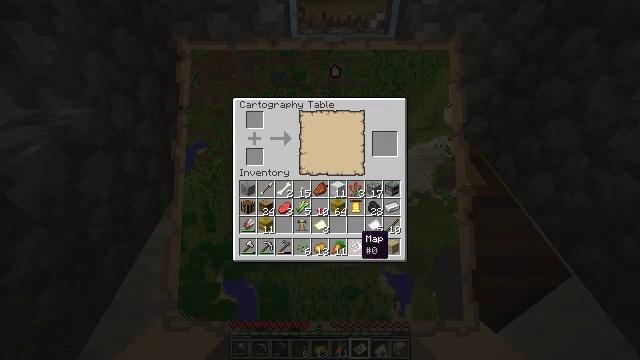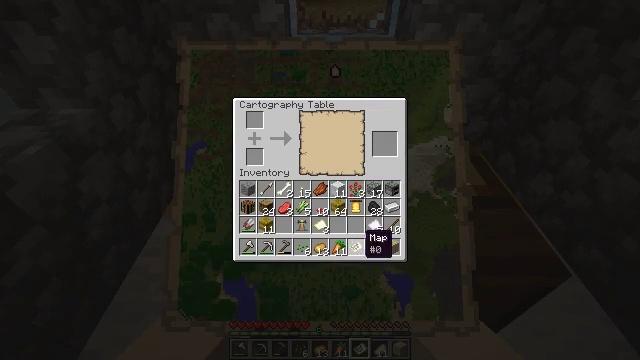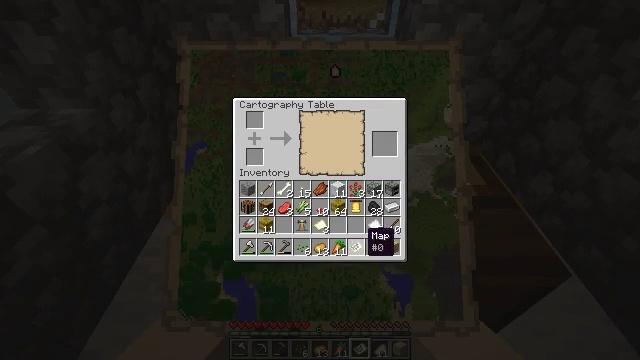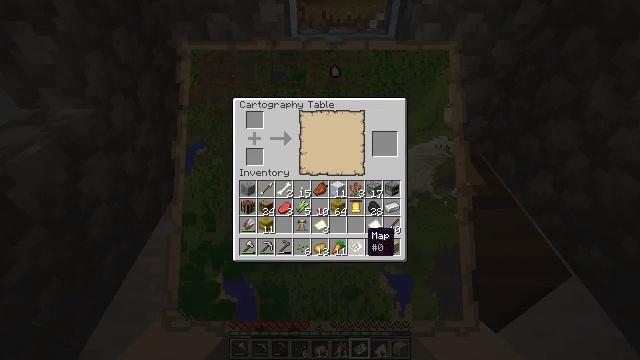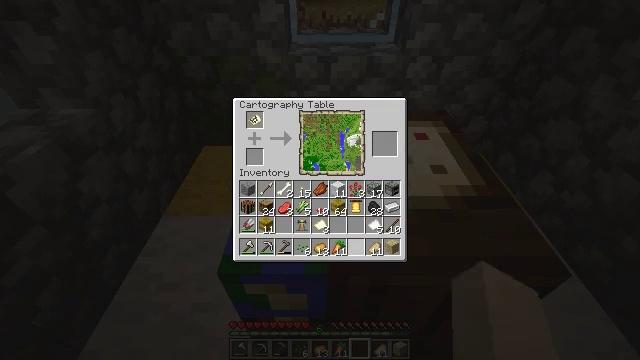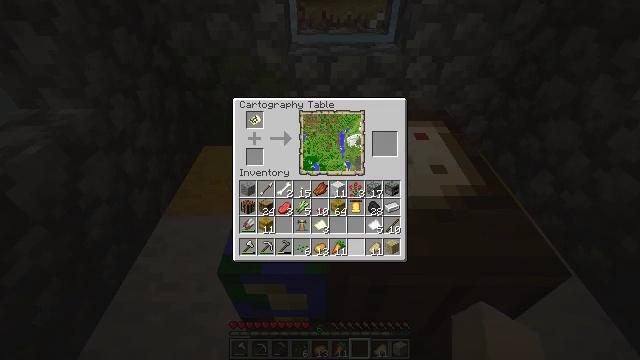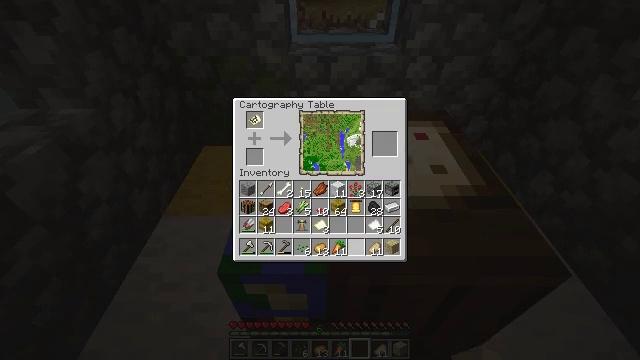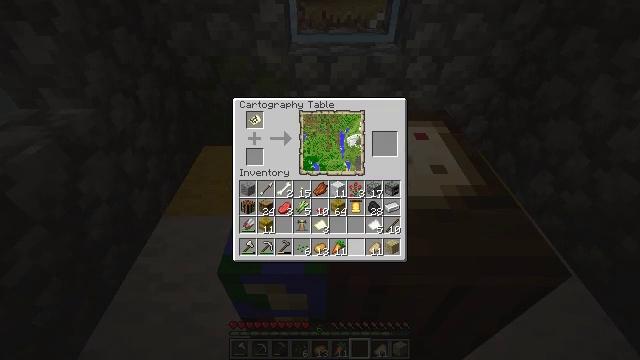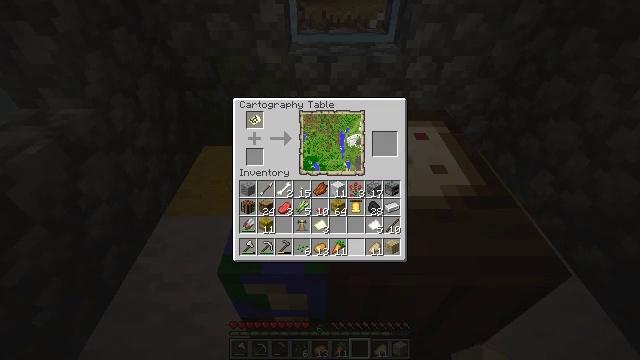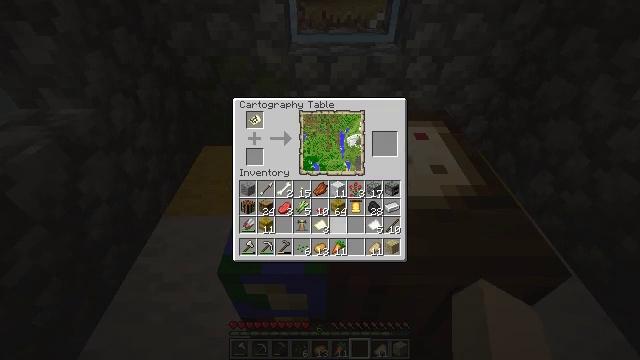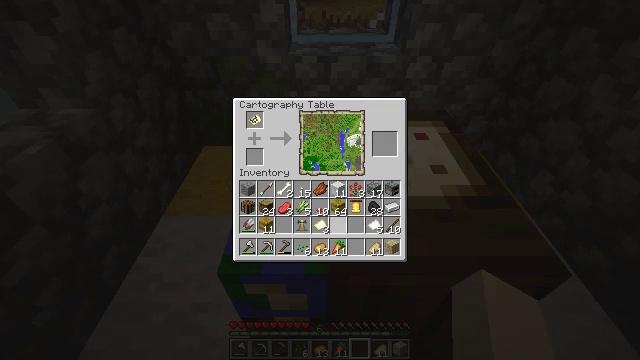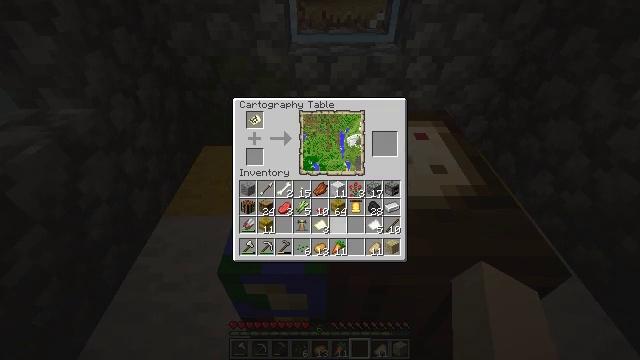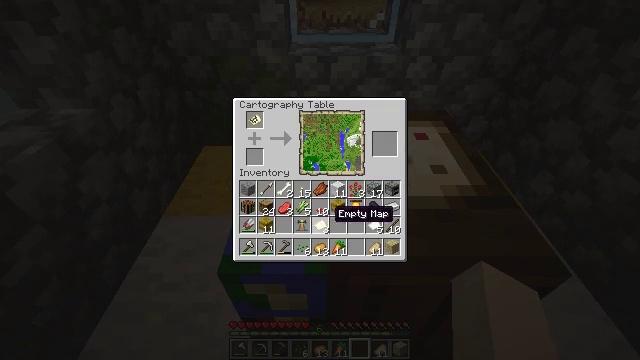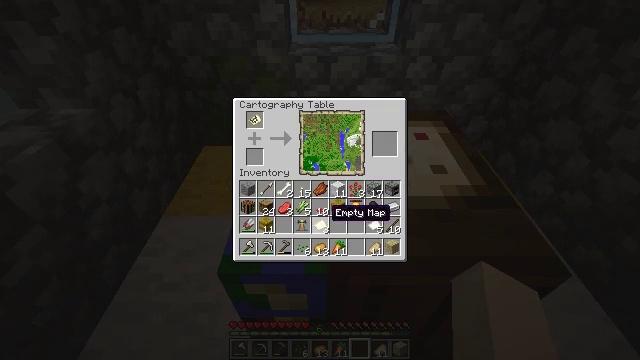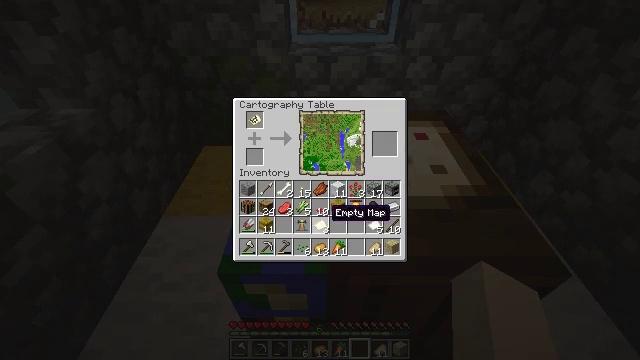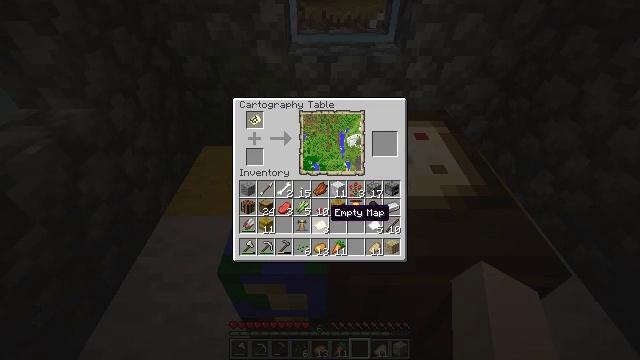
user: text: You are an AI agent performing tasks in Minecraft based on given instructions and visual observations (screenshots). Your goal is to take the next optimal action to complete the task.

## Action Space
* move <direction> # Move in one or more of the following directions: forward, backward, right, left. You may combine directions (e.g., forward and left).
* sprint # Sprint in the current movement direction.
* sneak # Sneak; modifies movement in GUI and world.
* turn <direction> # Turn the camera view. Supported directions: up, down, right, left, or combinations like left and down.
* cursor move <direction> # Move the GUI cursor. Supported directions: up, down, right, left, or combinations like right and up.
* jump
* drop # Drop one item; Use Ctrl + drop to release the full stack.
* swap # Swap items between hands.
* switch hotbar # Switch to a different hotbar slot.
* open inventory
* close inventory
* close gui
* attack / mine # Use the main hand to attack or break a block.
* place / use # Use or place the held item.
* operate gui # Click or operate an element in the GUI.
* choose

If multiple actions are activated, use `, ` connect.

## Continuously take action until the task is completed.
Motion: motion action
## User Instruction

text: Gather the cartography table from its current location.
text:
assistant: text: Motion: sneak
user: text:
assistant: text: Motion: sneak
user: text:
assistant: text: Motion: sneak
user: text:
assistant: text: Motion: sneak, operate gui
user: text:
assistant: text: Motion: sneak, operate gui
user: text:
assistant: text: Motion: sneak, operate gui
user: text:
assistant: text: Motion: sneak
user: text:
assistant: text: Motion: sneak
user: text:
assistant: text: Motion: sneak, cursor move left and up
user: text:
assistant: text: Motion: sneak, cursor move left
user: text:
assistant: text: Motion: sneak
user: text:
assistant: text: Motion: sneak
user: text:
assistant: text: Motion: sneak
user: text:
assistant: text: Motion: sneak
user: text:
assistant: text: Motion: sneak
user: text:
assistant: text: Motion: sneak, operate gui
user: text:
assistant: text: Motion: sneak, operate gui
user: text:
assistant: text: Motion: sneak, operate gui
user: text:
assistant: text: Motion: sneak
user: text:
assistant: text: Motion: sneak
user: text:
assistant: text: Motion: sneak, cursor move up
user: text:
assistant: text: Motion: sneak, cursor move right and up
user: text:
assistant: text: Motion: sneak, cursor move right and up
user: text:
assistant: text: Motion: sneak, cursor move up
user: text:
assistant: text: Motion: no_op
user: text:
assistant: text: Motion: no_op
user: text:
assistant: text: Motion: no_op
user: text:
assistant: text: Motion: no_op
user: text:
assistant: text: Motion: cursor move left
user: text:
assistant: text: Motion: cursor move left